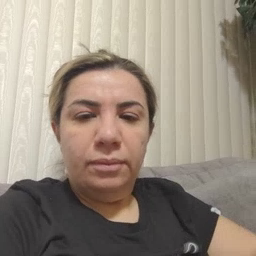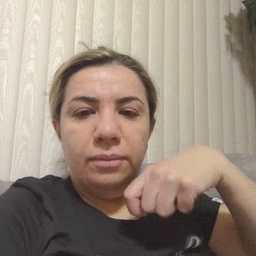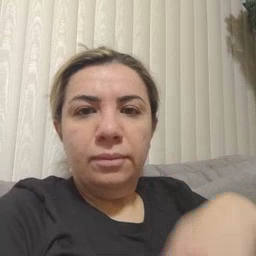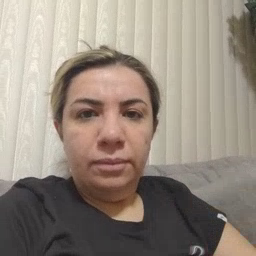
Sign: zipper